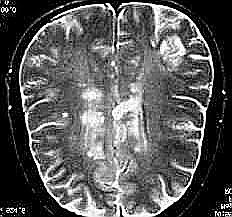
Label: notumor